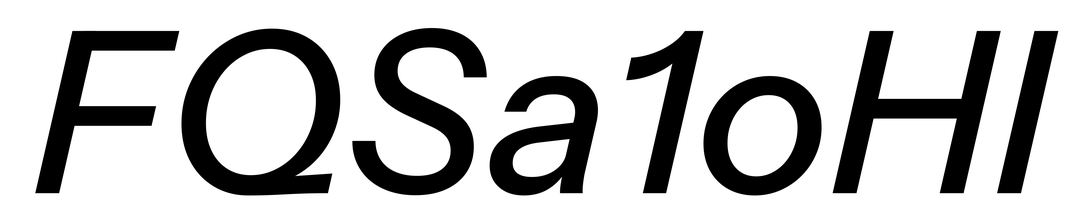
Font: InstrumentSans-Italic_Medium_Italic